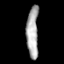
Tissue: prostate
Cell type: T cells
Senescence score: 0.687
Nuclear area (px): 603
Mean DAPI intensity: 169.915